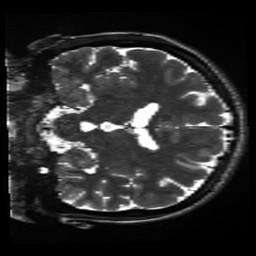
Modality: inplaneT2
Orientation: coronal
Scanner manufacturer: siemens
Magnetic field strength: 3 T
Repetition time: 11 s
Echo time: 0.059 s